Question: I have an Access table that looks like this:
'''
+------------+--------+--------+--------+-------+
| PartNumber | Thing1 | Thing2 | Thing3 | Item1 |
+------------+--------+--------+--------+-------+
| 123 | ABC | XYZ | ASD | poi |
| 456 | QWE | SDF | ERT | lkj |
| 789 | JKL | IOP | YUI | mnb |
+------------+--------+--------+--------+-------+
'''
I wish to create a MS Access form with a ComboBox and a TextBox like such:

Basically, I want to be able to add/edit certain fields in my table by selecting the field in the ComboBox and then setting the value of the field in the TextBox. I only, however, want to edit the Thing# fields in the table. So how would I create a macro, or VBA system, to accomplish this?
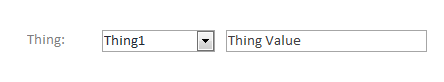
Answer: Here's an example to get you started, though you should probably want to add some additional things like validation checks and whatnot.
Firstly your form should be bound to that table you supplied us with so it makes it easier to update the data in that table. I called your table "tblThings" in my example, so whatever you call it should be in the record source property for the form:

Next, create your combobox and text field as unbound controls (i.e. just add them in from the Controls in the Design ribbon).
For your combobox, you can either use the wizard to type the values (options) you want, or you can skip the wizard and edit the combobox's properties manually like so:

Next, I'd add a button to allow you to commit your edits to the current record, and perhaps a couple of navigation buttons to go to the next/previous record.
Here's my mock-up:

The tick button will what you press when you want to commit what you put in the textbox to the Thing# field you've selected in the combo box.
The "tick" button has the following VBA in its on-click event:
'''
Private Sub cmdApply_Click()
Forms(frmThings).Controls(Me.cboFieldSelect) = Me.txtFieldValue
End Sub
'''
Here's the "next" button's VBA to move you to the next record (again in the on-click event):
'''
Private Sub cmdNext_Click()
DoCmd.GoToRecord , , acNext
End Sub
'''
and the "previous" button's VBA to move you to the next record (again in the on-click event):
'''
Private Sub cmdPrev_Click()
DoCmd.GoToRecord , , acPrevious
End Sub
'''
So when you use the form, if you:
1. Select the "Thing" field you want to edit
2. Use the text box to give a value for the selected Thing field
3. Click the "tick" button and the value should go in to the selected Thing field

In the above example I've shown the bound fields of the form so you can see the effect working (though you don't necessarily need to have these visible on the form).
<URL>.
- alternative using combo box change event
As per comments below, here's a way to get the change event of the combo box to put the data in to your Thing fields (eliminating the need for a button to pass your data).
Switching the order of the text box and combo box, you'd enter the data in the text box first:

Then when you select the Thing field from the combo box, the data from text box will be put in the appropriate Thing field selected:

For this to work you essentially put the same VBA we had for the tick button before in the change event of the combo box (I've also emptied the text box afterwards to make it clear to the user that a new value is required for the next field they need to input):
'''
Private Sub cboGblFieldsSelect_Change()
Forms(frmThings).Controls(Me.cboGblFieldsSelect) = Me.txtGblFieldsValue
Me.txtGblFieldsValue = ""
End Sub
'''
<URL>.
There's also a bit of validation in there that locks the combo box while the text box empty.. you may want to remove/ignore that in your project if you want to allow the use of nulls/zero-length strings.